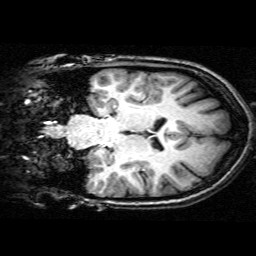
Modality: T1w
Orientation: coronal